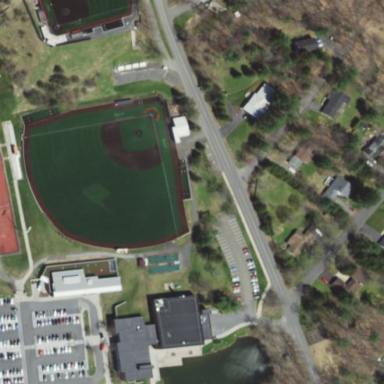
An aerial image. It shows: Baseball pitch for leisure and sports activities.